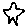
Label: star